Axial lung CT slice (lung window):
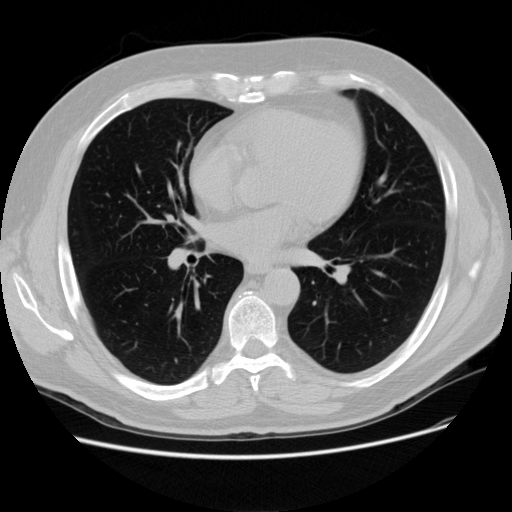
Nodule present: no